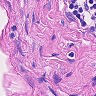
Metastatic tissue present: no